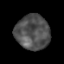
Tissue: lung
Cell type: Epithelial cells
Senescence score: 0.1624
Nuclear area (px): 1160
Mean DAPI intensity: 81.296